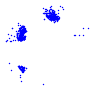
Particle: kaon